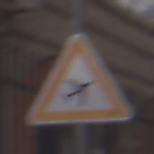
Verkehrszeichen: FlugbetriebLinks
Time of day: MorningAfternoon
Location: Outdoor (Urban)
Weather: Overcast
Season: NotSpecified
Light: Natural